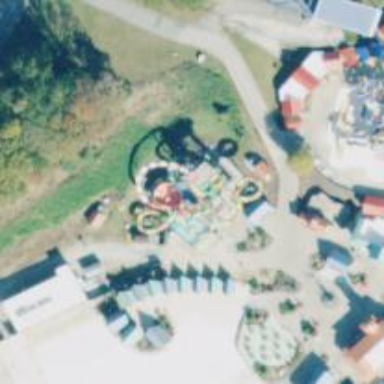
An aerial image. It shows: Water slide attraction.